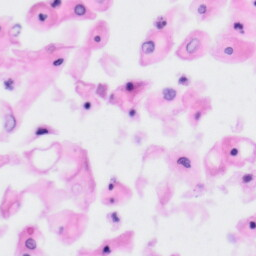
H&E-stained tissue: Tonsil